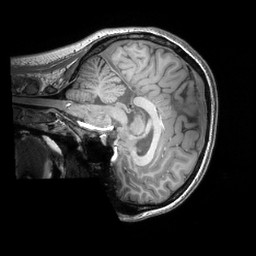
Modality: T1w
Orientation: sagittal
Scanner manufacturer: philips
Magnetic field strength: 7 T
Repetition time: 0.008 s
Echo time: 0.001974 s